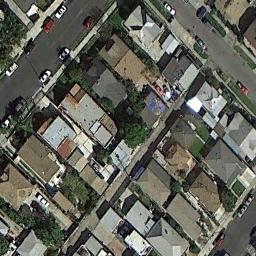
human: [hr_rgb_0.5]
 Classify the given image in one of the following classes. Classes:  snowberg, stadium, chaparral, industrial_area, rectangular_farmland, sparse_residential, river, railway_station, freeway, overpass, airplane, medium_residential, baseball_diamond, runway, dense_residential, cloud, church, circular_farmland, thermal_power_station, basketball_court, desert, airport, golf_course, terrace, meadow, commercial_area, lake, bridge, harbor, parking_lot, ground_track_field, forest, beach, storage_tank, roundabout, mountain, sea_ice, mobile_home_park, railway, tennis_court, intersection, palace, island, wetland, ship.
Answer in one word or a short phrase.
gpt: dense_residential